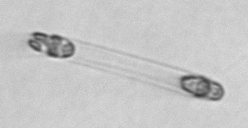
Label: Corethron_hystrix